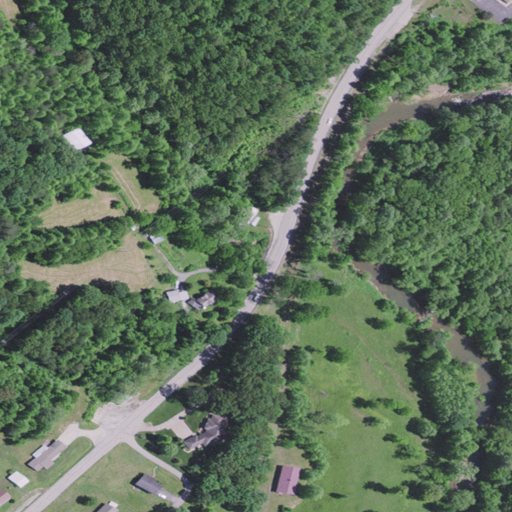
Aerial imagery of valley in Kentucky named Rockwall Hollow containing deciduous forest, low intensity development, open development, medium intensity development, mixed forest, and pasture